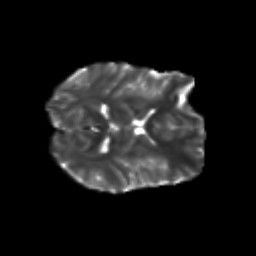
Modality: T2w
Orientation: axial
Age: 24
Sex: male
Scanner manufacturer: siemens
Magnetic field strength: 3 T
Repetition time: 3.5 s
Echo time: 0.104 s